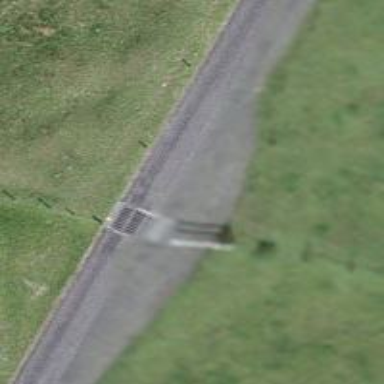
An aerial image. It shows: Cattle grid.